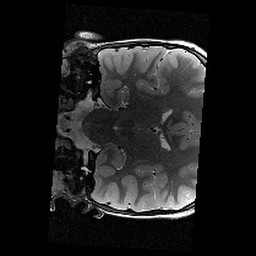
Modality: T2w
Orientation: coronal
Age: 9
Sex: male
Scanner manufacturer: siemens
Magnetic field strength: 3 T
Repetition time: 9.23 s
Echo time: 0.067 s